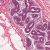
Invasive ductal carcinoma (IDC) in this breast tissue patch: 0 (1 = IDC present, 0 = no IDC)